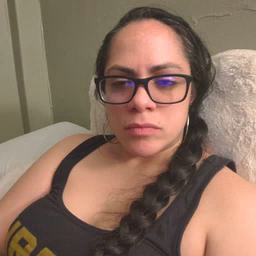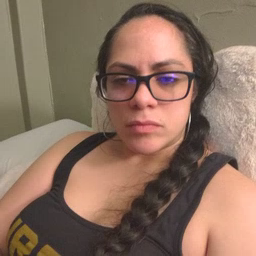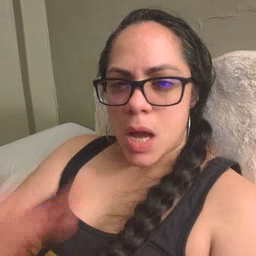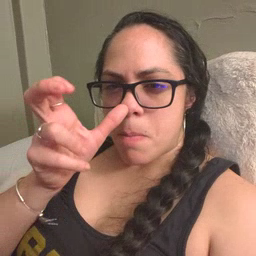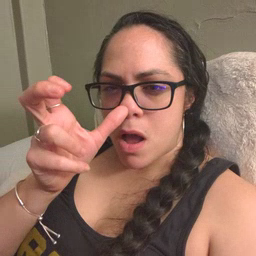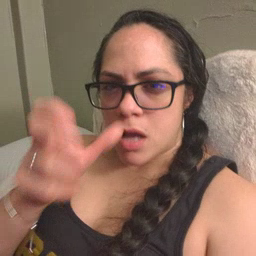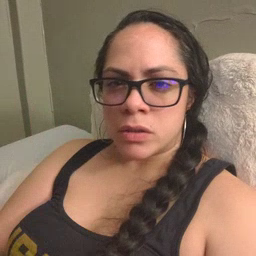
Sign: bug